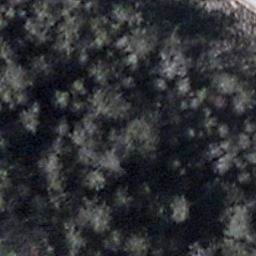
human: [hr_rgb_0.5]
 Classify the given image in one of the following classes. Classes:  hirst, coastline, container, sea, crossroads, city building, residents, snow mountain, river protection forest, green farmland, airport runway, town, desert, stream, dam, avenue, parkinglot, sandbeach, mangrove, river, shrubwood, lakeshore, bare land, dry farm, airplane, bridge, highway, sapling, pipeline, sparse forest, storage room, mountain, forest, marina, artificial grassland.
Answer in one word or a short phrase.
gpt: shrubwood